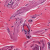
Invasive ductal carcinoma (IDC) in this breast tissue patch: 0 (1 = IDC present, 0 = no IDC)